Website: lowes
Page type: review-order
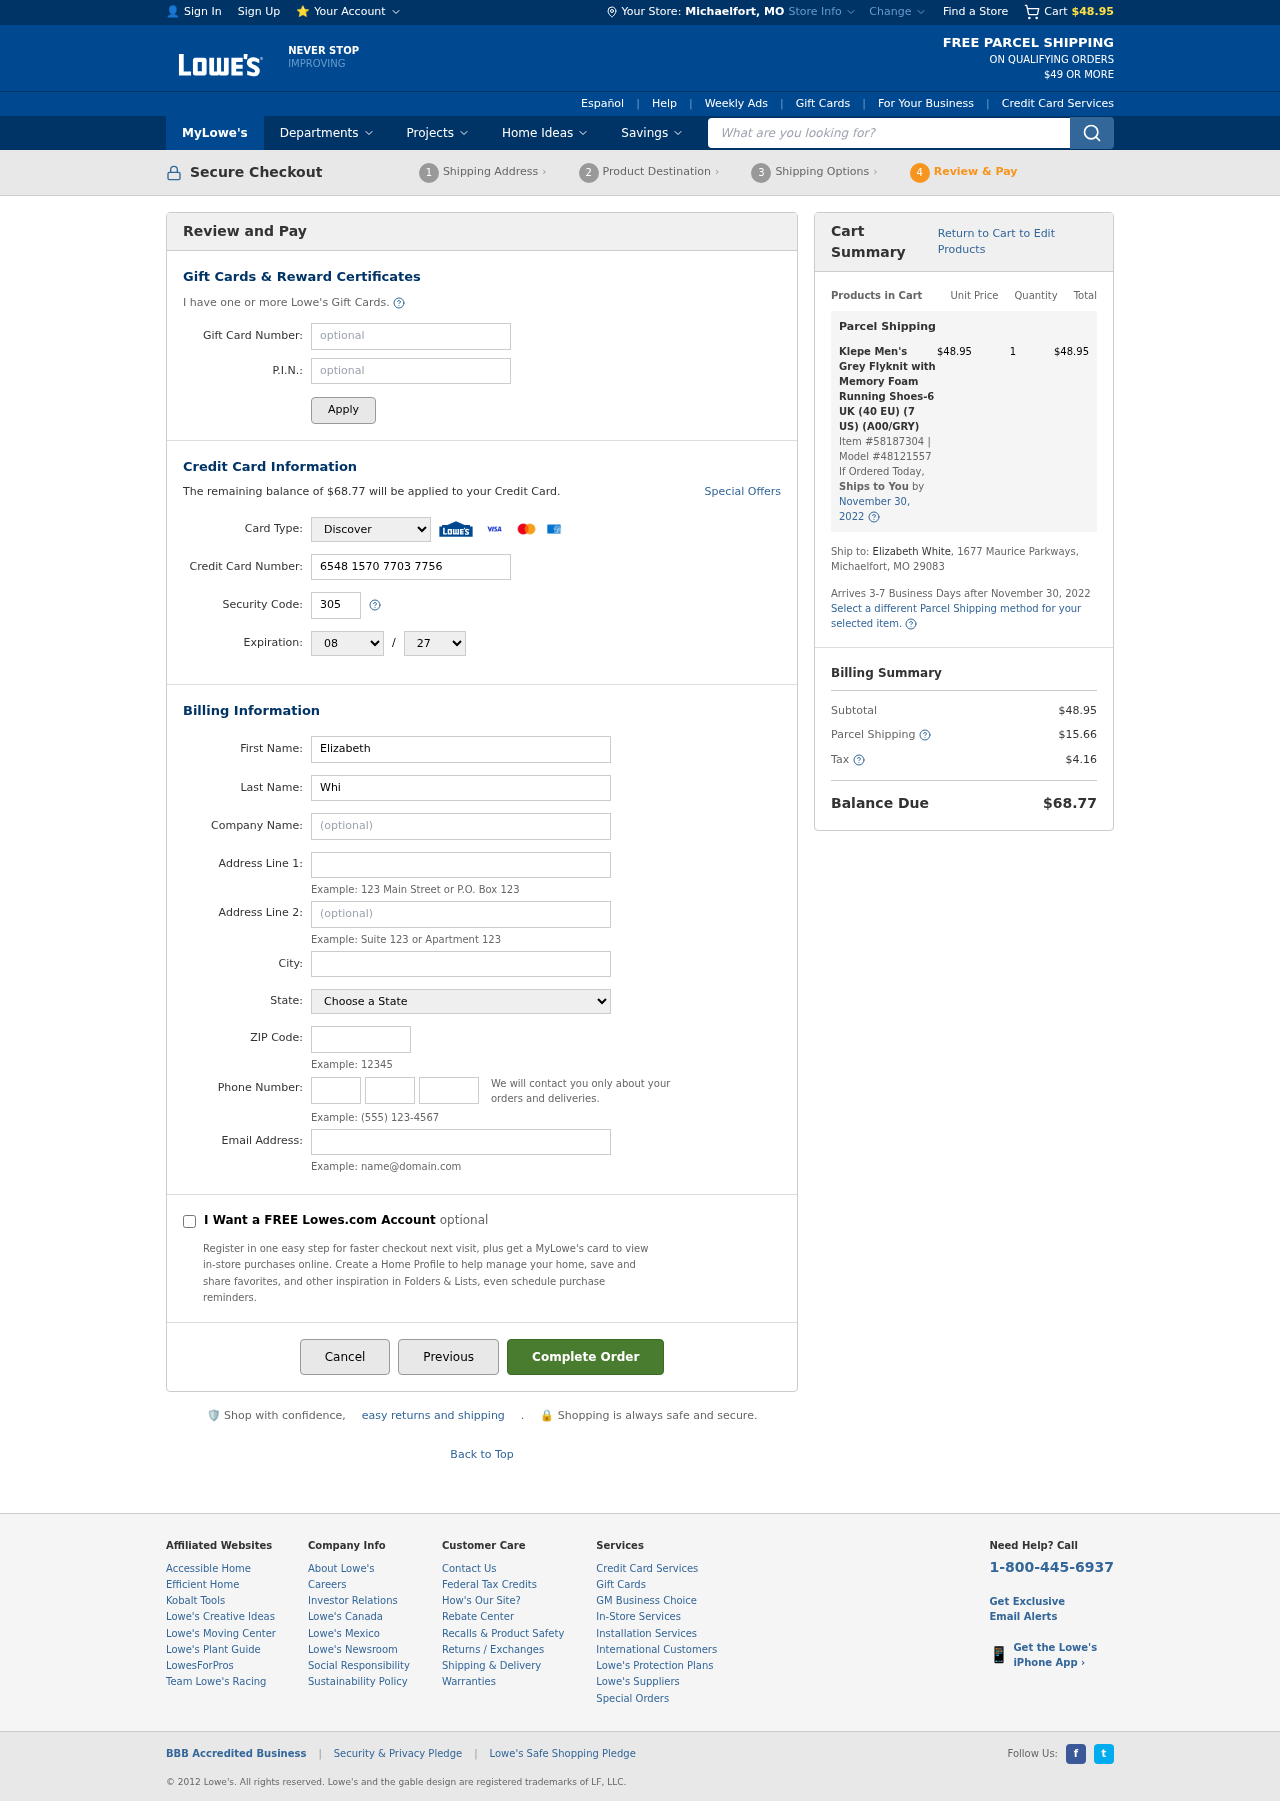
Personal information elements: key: PII_CARD_CVV
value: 305
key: PII_CARD_EXPIRY_MONTH
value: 08
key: PII_CARD_EXPIRY_YEAR
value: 27
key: PII_CARD_NUMBER
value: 6548 1570 7703 7756
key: PII_CARD_TYPE
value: Discover
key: PII_CITY
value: Michaelfort
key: PII_CITY_STATE
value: Michaelfort, MO
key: PII_COMPANY
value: Weaver-Mitchell
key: PII_EMAIL
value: elizabeth.white@hotmail.com
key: PII_FIRSTNAME
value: Elizabeth
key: PII_LASTNAME
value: White
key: PII_PHONE_AREA
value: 201
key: PII_PHONE_PREFIX
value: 205
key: PII_PHONE_SUFFIX
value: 6820
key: PII_POSTCODE
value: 29083
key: PII_STATE
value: Missouri
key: PII_STREET
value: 1677 Maurice Parkways
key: PII_STREET2
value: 1677 Maurice Parkways
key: PII_FULLNAME2
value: Elizabeth White
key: PII_STATE_ABBR
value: MO
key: PII_POSTCODE_FULL
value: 29083
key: PII_CITY_STATE_ZIP
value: Michaelfort, MO 29083
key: PII_POSTCODE_NUMERIC
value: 29083
Product elements: key: PRODUCT1_NAME
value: Klepe Men's Grey Flyknit with Memory Foam Running Shoes-6 UK (40 EU) (7 US) (A00/GRY)
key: PRODUCT1_PRICE
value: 48.95
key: PRODUCT1_QUANTITY
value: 1
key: PRODUCT1_ITEM_NUMBER
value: Item #58187304
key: PRODUCT1_MODEL_NUMBER
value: Model #48121557
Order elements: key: ORDER_SUBTOTAL
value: $48.95
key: ORDER_BALANCE_DUE
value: $68.77
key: ORDER_SHIPPING_DATE
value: November 30, 2022
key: ORDER_ITEM_TOTAL
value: $48.95
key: ORDER_SHIPPING_DATE2
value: November 30, 2022
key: ORDER_SHIPPING_COST
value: $15.66
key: ORDER_TAX
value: $4.16
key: ORDER_TOTAL
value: $68.77
Search elements: key: HEADER_SEARCH
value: What are you looking for?